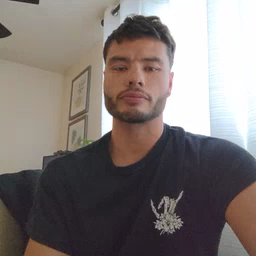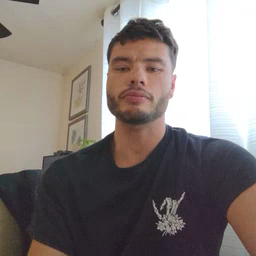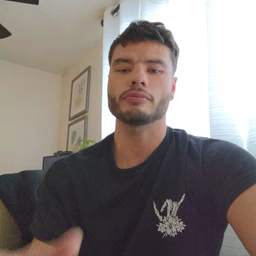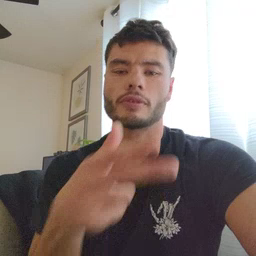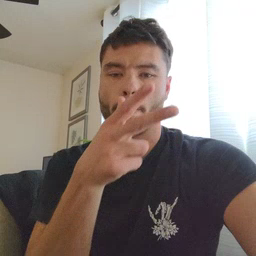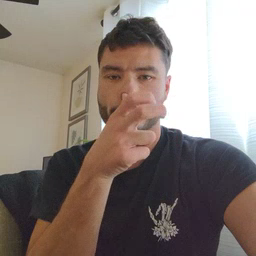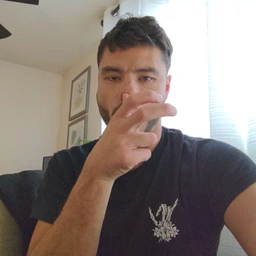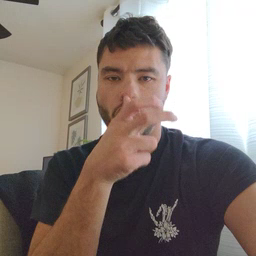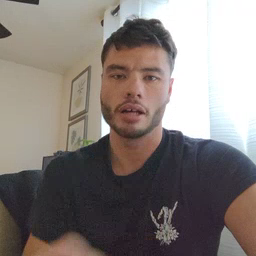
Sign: bug